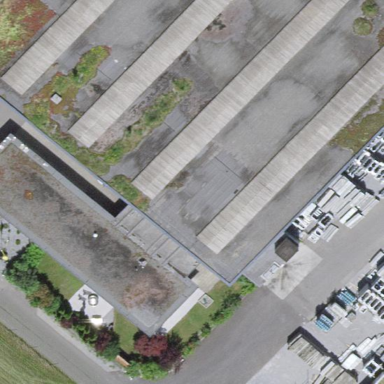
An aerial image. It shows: Industrial building.